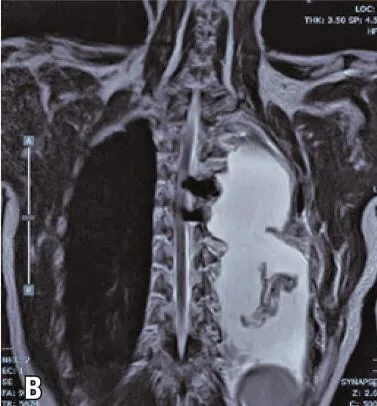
Coronal. T2 magnetic resonance imaging showing T4 and T5 hypointense mass.
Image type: radiology (mri)